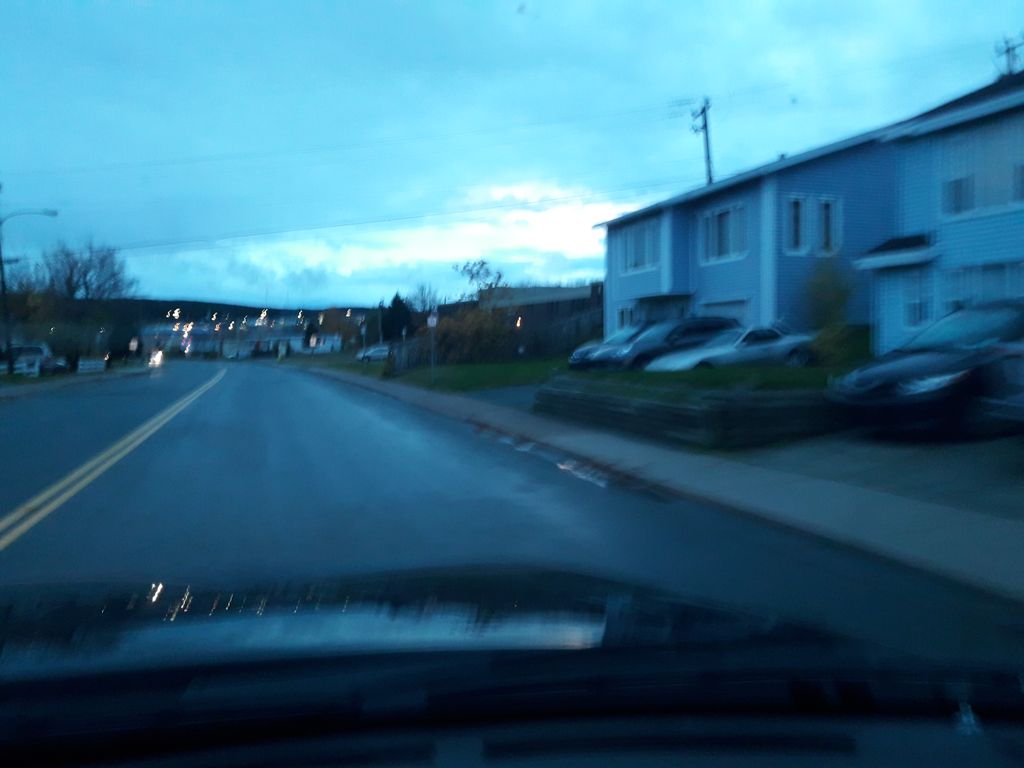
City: st_johns